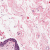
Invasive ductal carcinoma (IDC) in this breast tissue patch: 0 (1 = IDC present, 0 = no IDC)